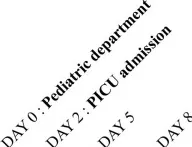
Timeline. PICU, pediatric intensive care unit; O2, oxygen; NIV, non-invasive ventilation; IgIV, intravenous immunoglobulin therapy; AQP-IgG, autoantibodies against the aquaporin-4 water channel.
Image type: pathology (immunostaining)